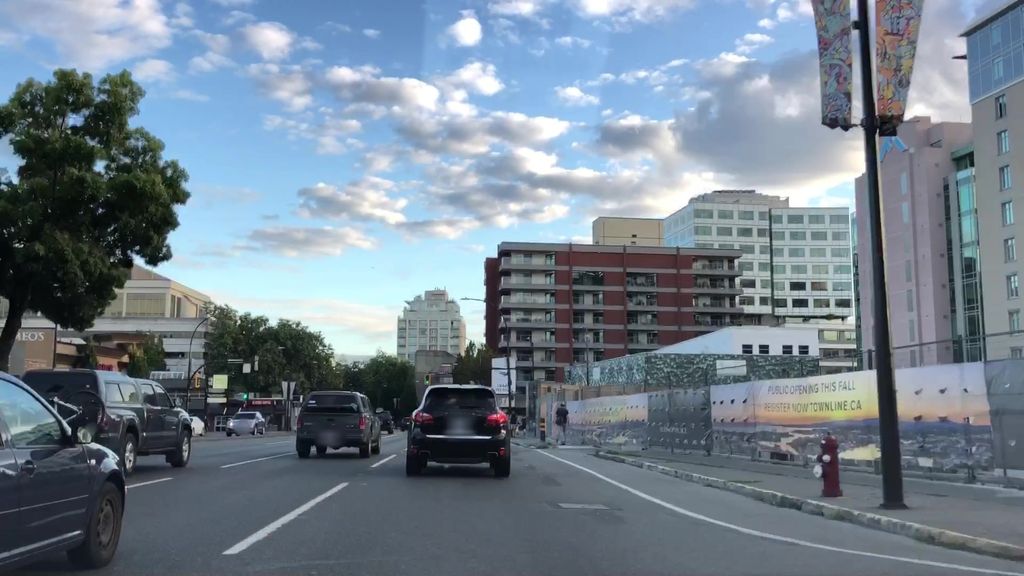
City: victoria